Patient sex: M
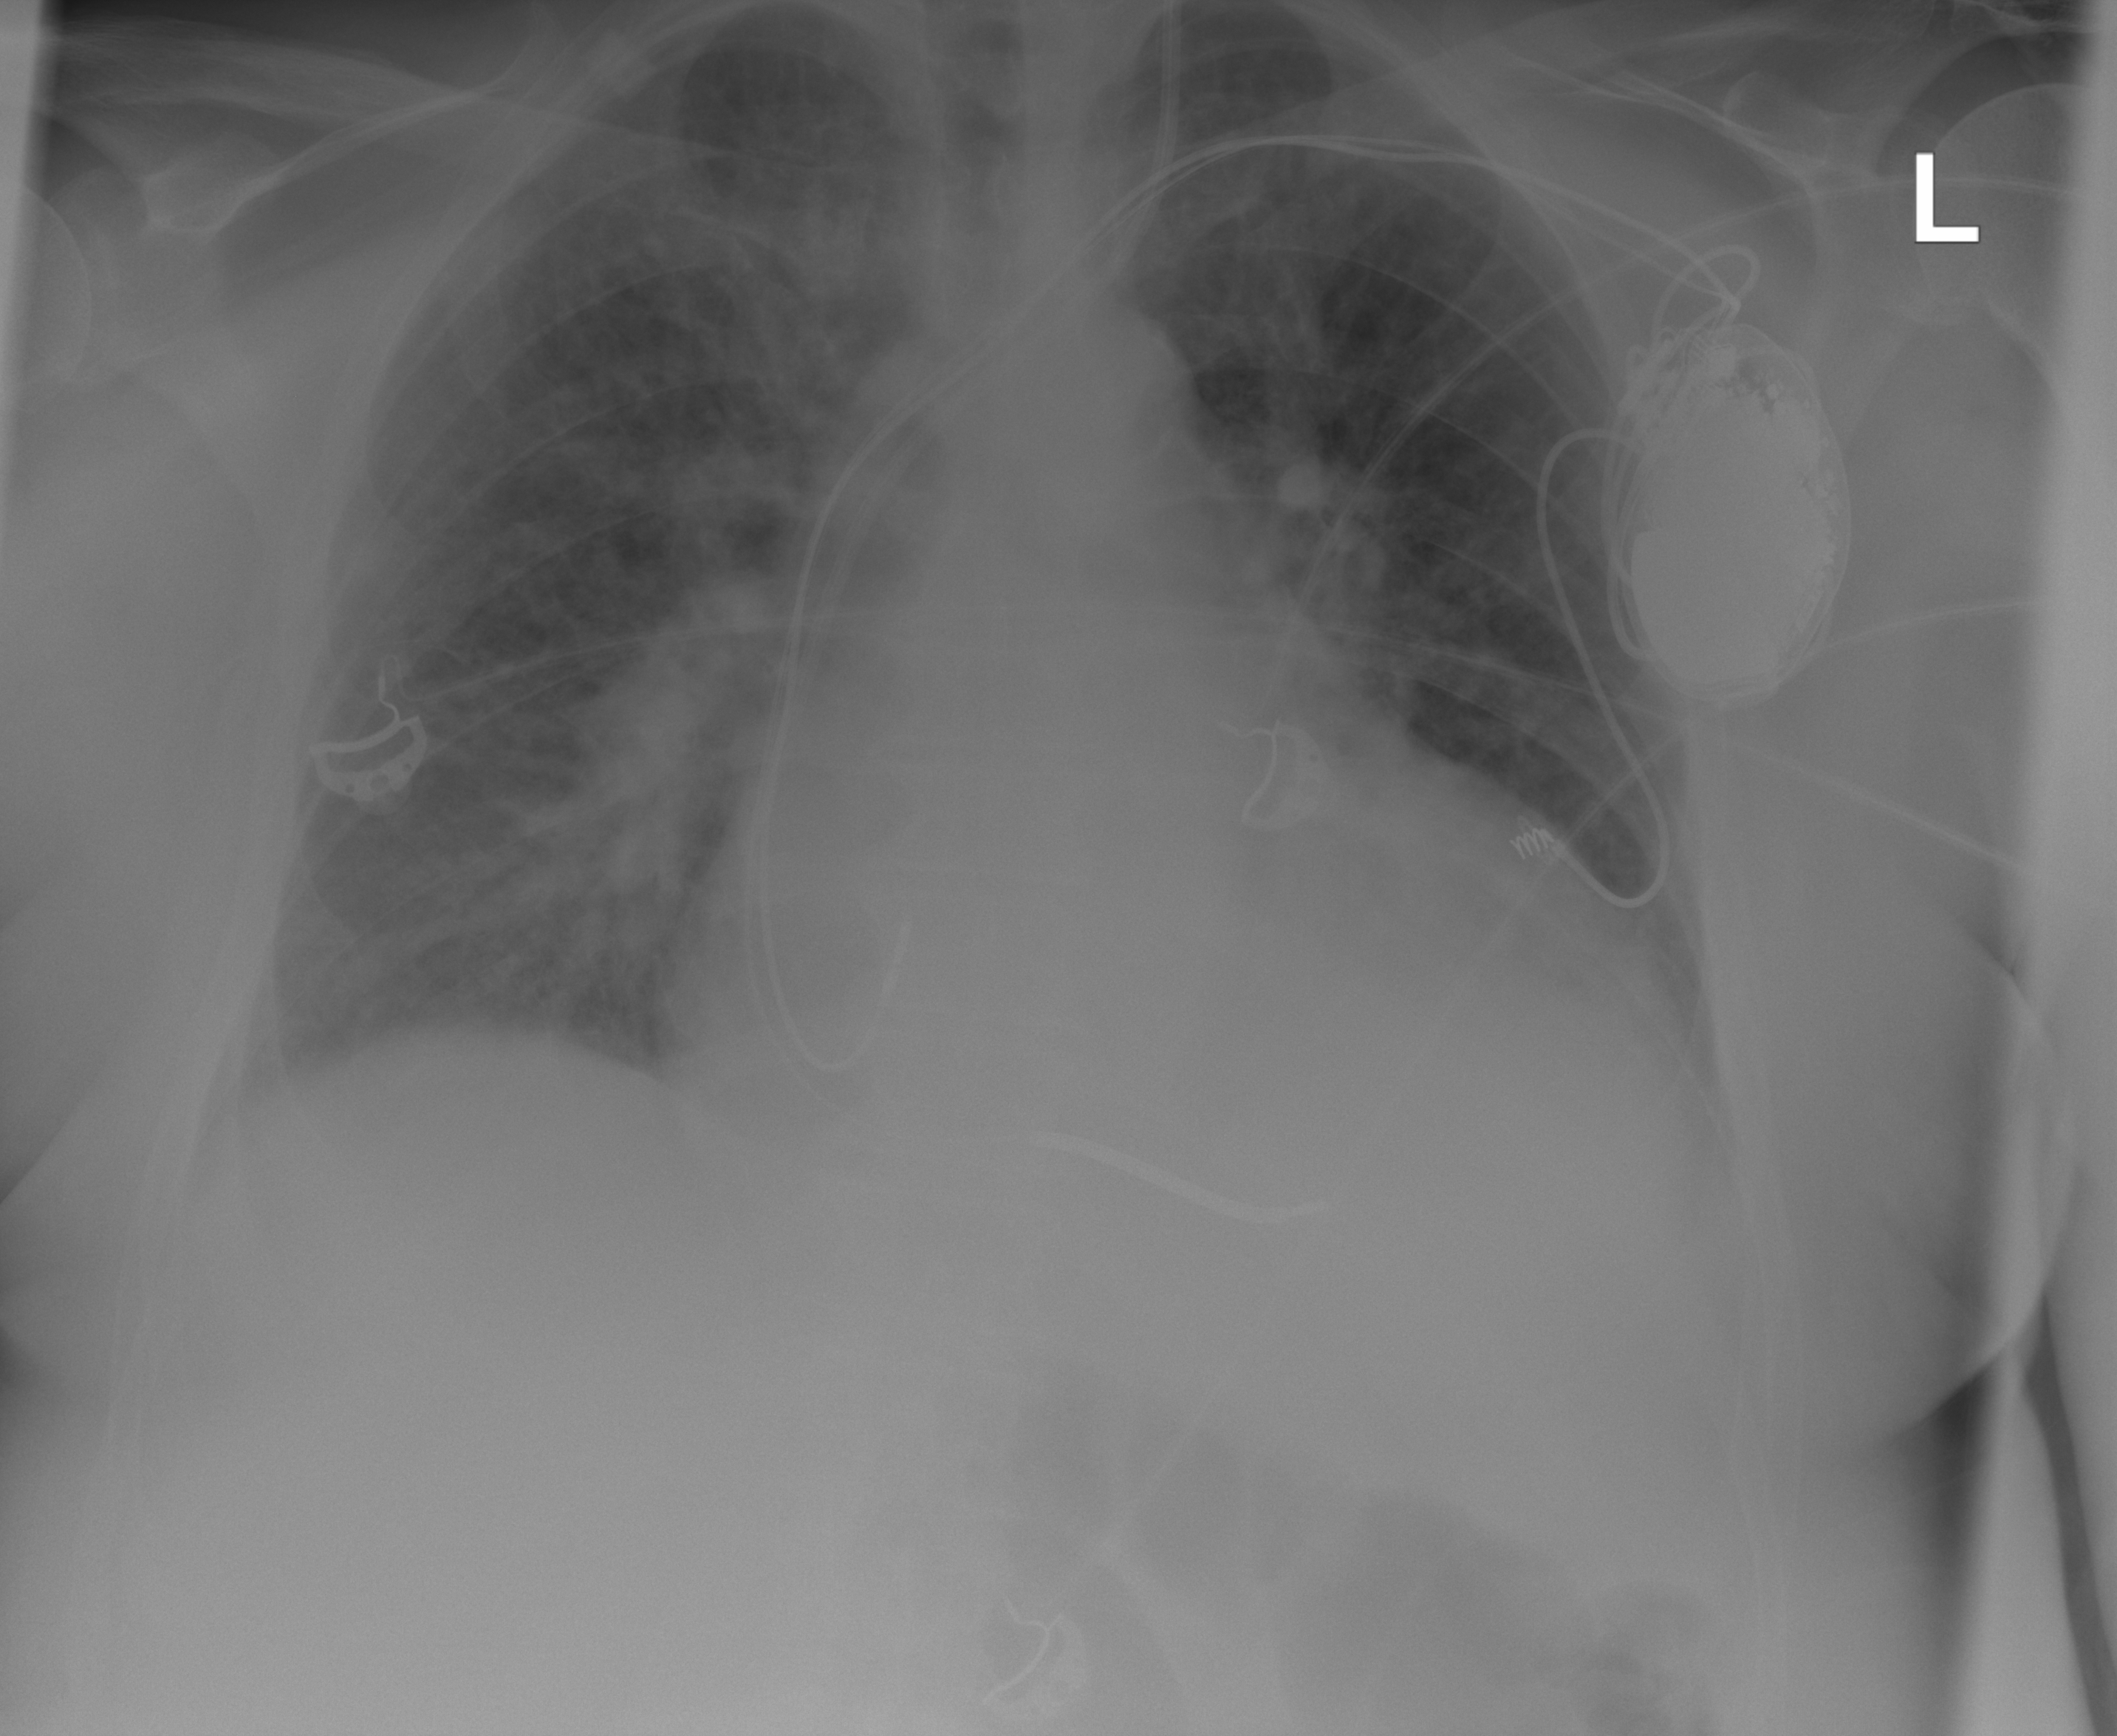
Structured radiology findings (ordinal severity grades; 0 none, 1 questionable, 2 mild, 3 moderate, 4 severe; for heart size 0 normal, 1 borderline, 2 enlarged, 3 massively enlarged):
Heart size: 2
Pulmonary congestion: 2
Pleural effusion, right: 0
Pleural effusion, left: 0
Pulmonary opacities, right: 2
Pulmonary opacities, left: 2
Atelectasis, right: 0
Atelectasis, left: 0